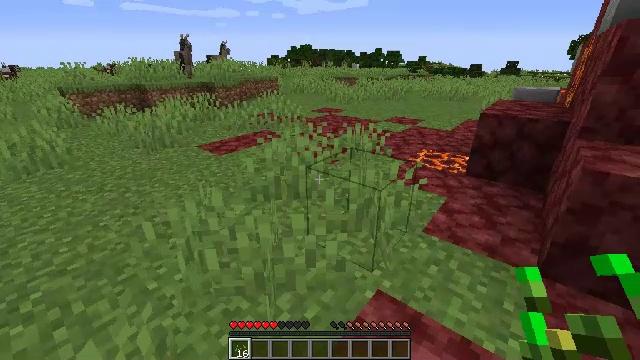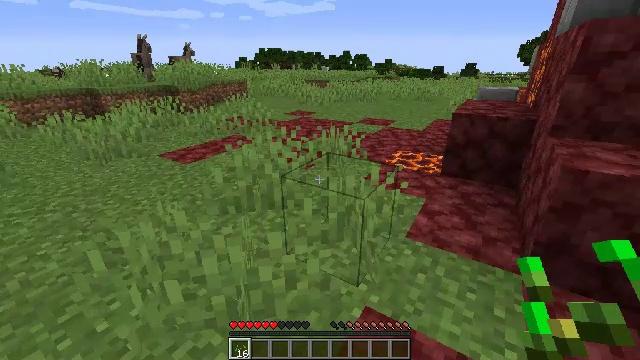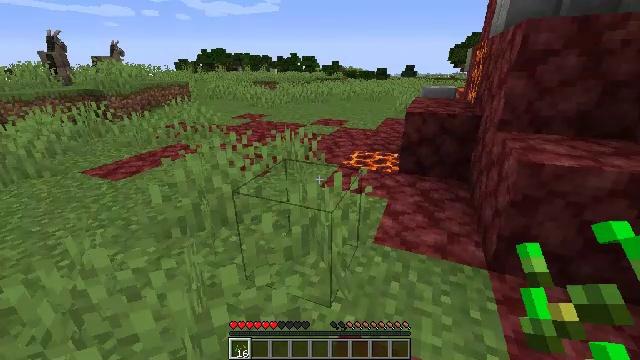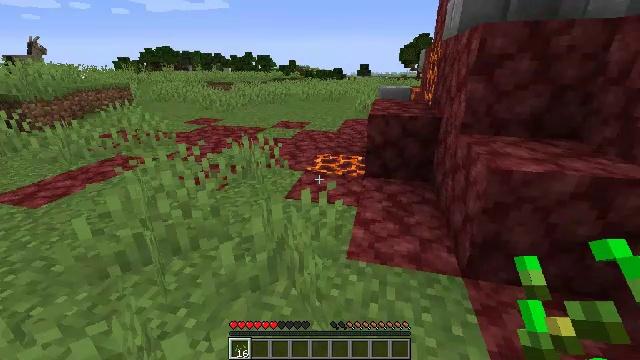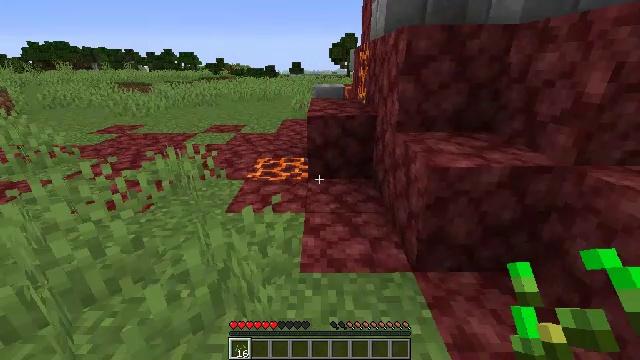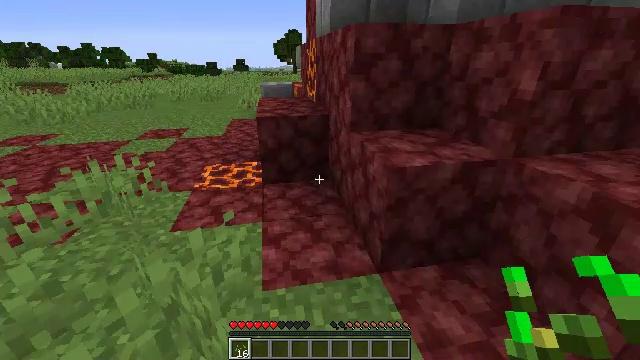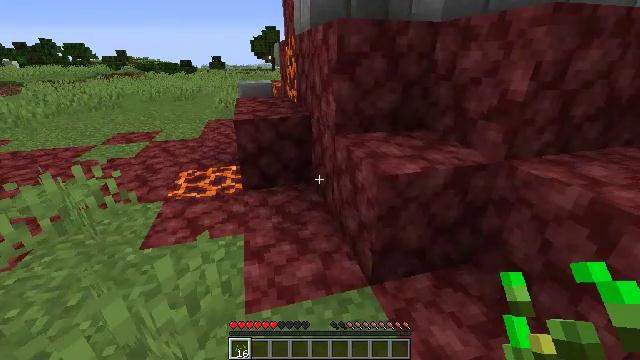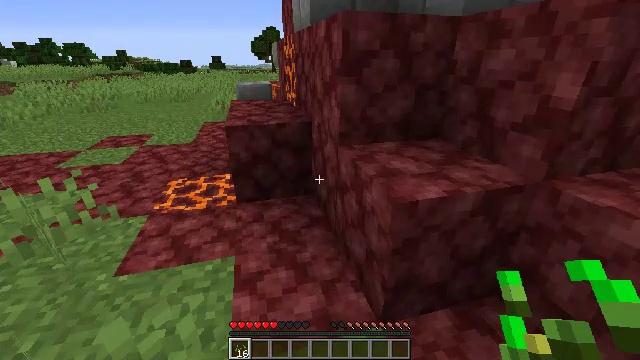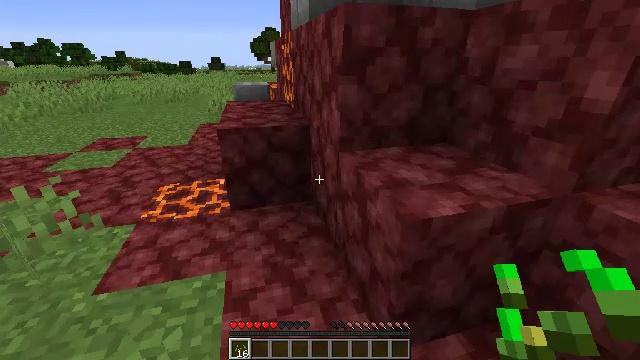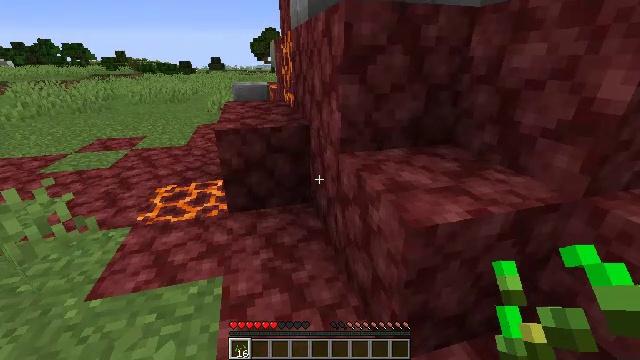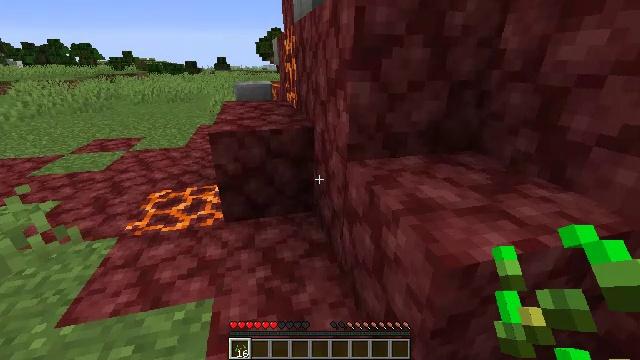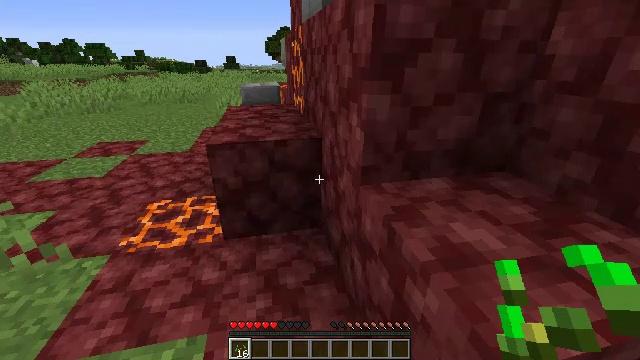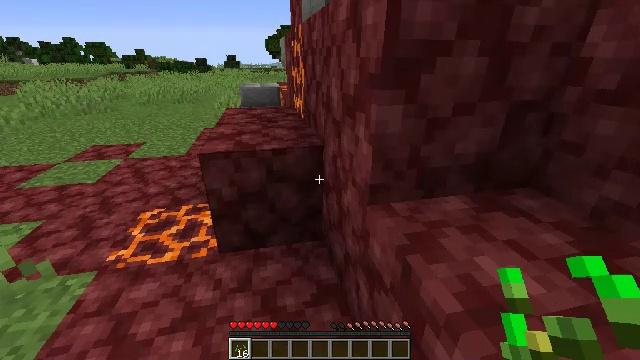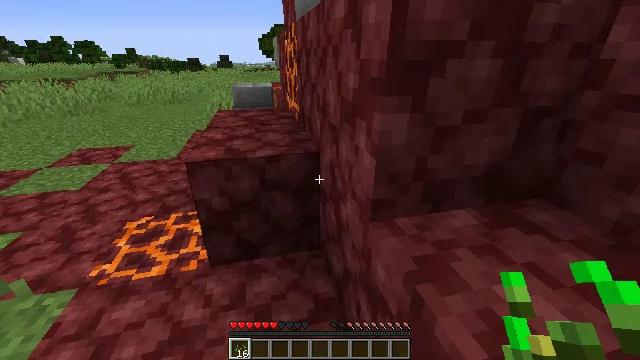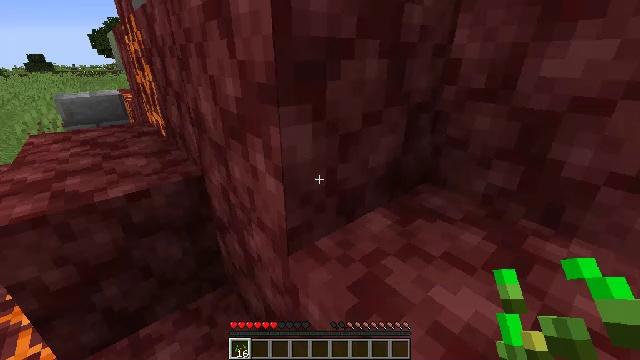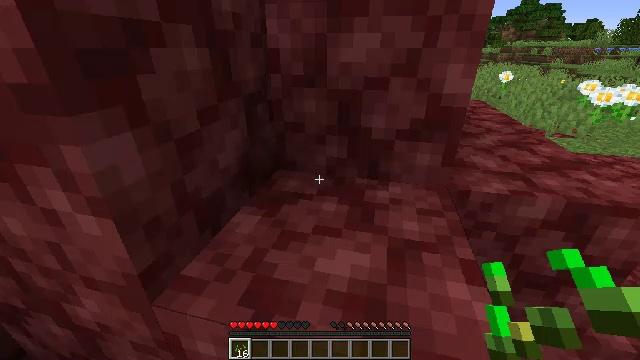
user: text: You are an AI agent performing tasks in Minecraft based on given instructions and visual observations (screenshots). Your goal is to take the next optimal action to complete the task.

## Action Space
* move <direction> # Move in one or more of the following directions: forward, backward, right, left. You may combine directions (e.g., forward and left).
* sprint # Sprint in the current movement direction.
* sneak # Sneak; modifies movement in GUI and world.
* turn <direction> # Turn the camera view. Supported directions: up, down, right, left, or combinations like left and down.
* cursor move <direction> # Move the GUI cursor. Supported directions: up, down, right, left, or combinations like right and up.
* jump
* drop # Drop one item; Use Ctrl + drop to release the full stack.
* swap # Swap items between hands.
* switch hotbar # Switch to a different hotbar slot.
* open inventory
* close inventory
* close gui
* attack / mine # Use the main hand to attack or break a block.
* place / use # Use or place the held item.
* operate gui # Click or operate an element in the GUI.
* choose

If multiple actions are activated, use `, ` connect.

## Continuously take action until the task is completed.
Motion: motion action
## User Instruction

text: Gather grass block for landscaping.
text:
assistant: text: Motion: move forward, turn right
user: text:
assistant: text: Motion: move forward, turn right
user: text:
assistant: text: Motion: move forward, turn right
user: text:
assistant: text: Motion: move forward, turn right
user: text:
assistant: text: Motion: move forward, turn right
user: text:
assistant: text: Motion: move forward, turn right
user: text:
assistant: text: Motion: move forward
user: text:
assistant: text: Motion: move forward
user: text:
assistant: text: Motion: move forward
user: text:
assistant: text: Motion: move forward, turn left
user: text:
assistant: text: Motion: move forward, turn left
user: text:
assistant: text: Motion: move forward
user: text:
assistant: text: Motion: move forward, turn right
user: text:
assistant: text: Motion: turn right
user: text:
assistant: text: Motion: turn right and down
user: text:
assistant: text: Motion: turn right
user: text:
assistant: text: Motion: move forward, jump
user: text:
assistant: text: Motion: move forward, jump
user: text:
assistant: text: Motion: move forward, jump
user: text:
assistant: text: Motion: move forward, jump
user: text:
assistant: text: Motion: move forward, turn left, jump
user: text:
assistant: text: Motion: move forward, turn left, jump
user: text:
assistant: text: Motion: move forward, turn left, jump
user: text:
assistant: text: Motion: move forward, turn left, jump
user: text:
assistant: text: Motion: move forward, turn left, jump
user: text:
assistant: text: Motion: move forward, jump
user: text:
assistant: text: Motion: move forward, jump
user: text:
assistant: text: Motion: move forward, jump
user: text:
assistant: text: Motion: move forward, turn left, jump
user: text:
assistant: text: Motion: move forward, turn left, jump